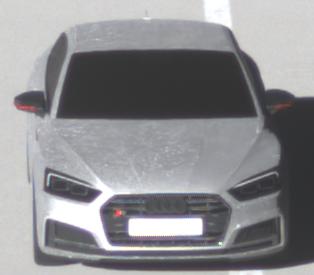
Make: Audi
Model: S5 Sportback
Detailed model: 8T Facelift
Model produced from: 2011
Model produced until: 2016
Doors: 5
Color: white
Road condition: dry road
Daytime: morning or afternoon
Contrast: high contrast